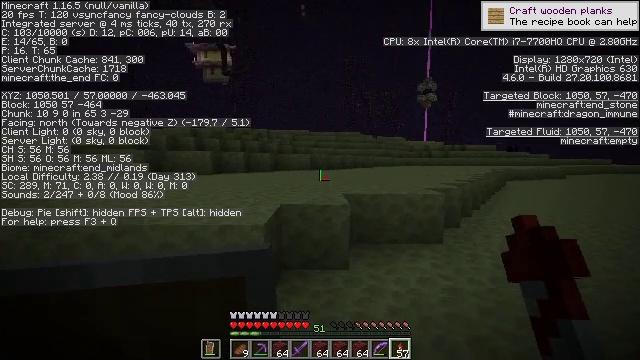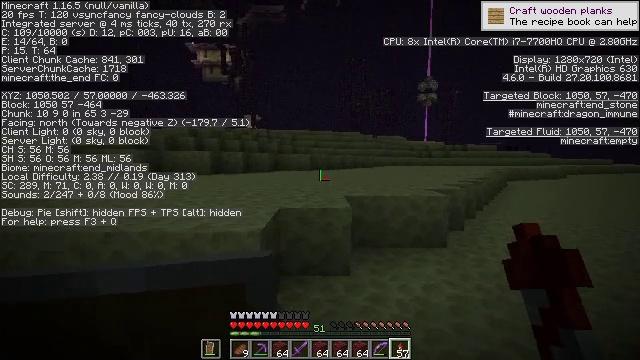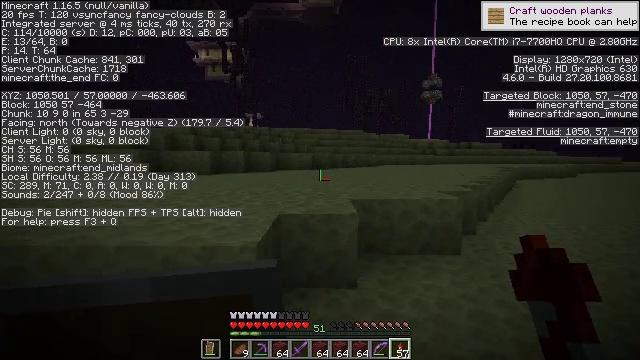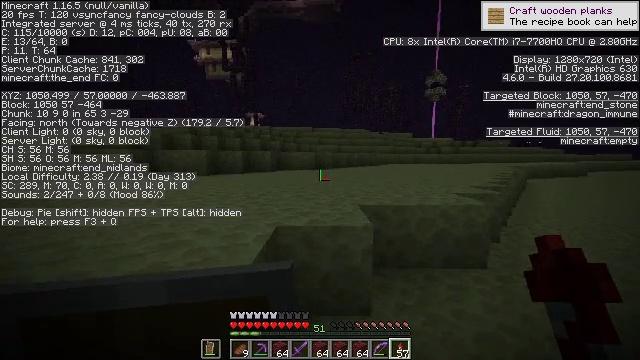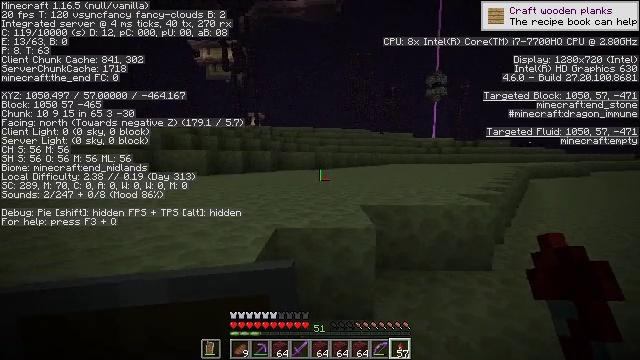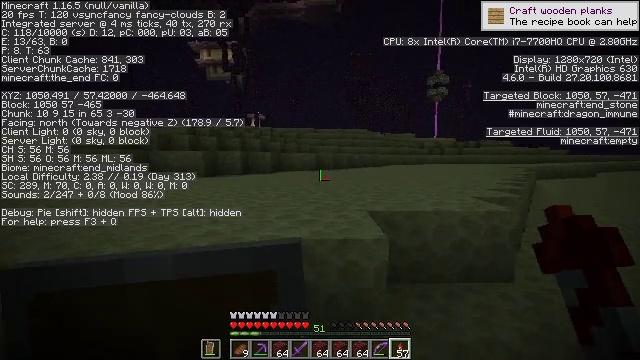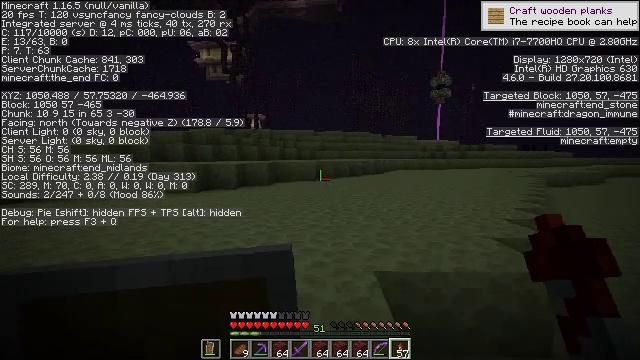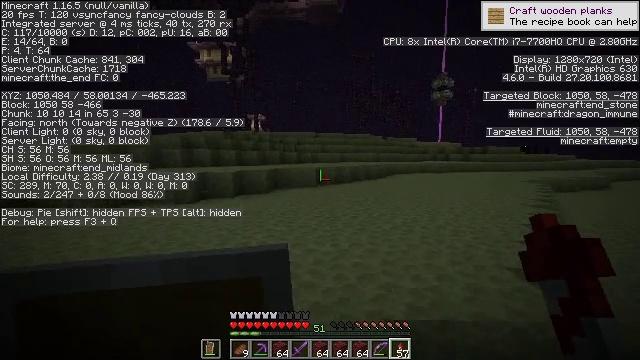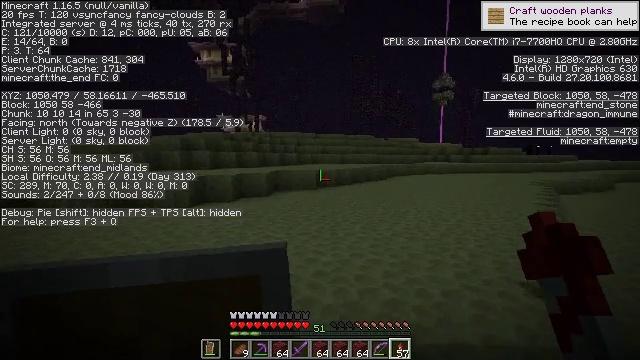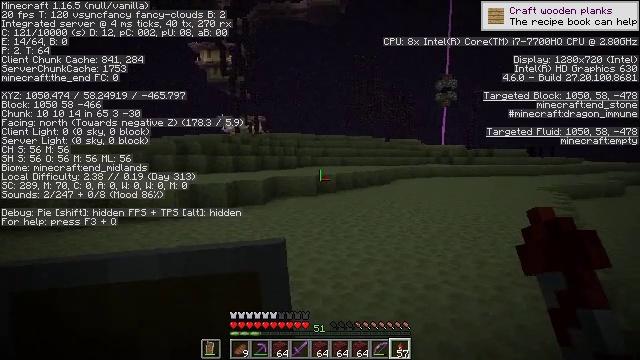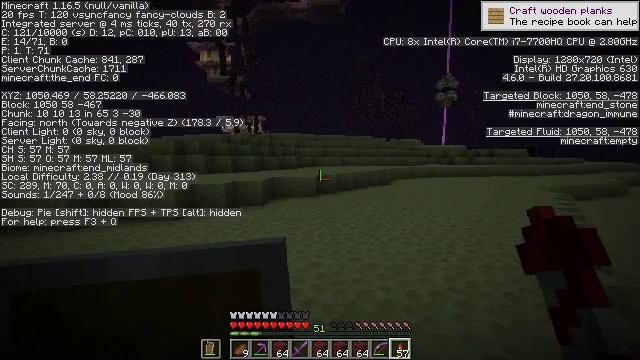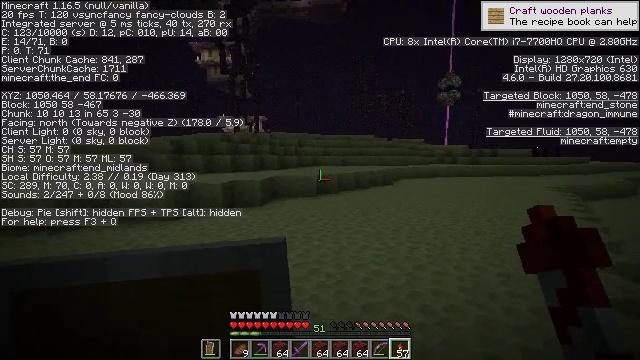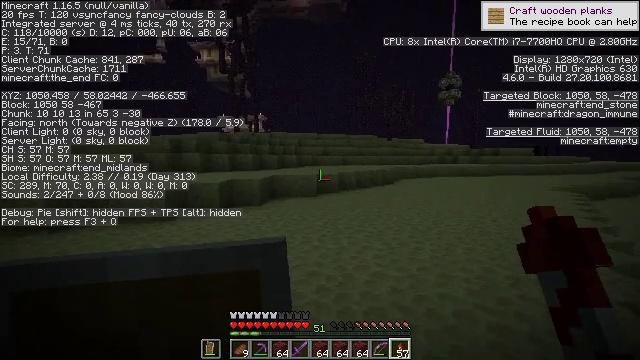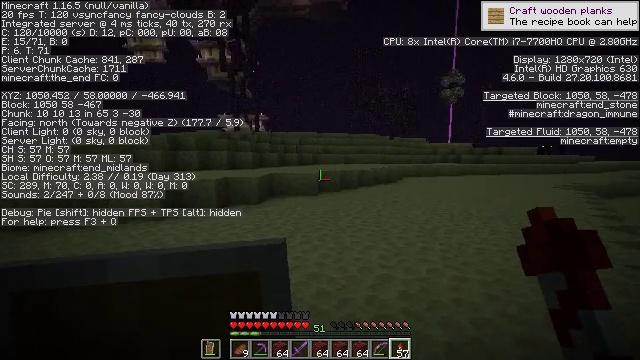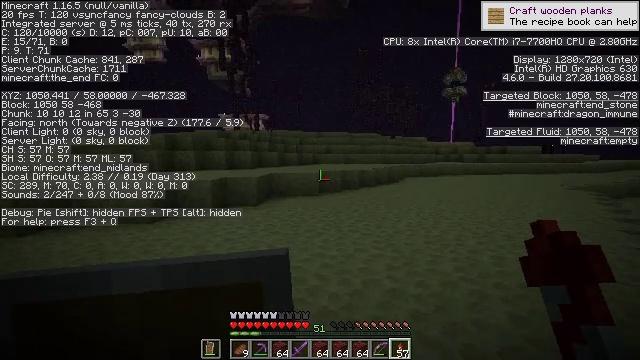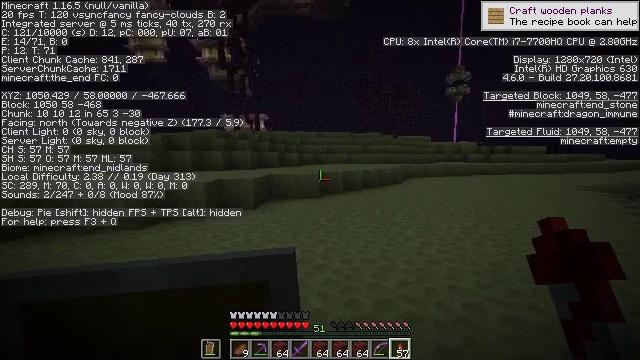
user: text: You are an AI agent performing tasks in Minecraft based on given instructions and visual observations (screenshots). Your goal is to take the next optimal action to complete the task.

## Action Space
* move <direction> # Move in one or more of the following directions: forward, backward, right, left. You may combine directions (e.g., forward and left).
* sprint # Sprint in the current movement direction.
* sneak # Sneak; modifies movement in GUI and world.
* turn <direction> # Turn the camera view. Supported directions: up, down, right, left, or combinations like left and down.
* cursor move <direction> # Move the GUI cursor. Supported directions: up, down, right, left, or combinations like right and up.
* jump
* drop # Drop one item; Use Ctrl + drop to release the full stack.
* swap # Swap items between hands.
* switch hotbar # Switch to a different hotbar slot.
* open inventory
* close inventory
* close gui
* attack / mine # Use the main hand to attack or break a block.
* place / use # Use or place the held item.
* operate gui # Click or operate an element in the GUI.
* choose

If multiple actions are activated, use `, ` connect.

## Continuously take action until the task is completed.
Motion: motion action
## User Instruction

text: Break the end stone bricks.
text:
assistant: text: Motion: move forward
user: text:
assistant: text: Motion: move forward
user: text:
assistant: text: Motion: move forward
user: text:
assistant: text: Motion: move forward
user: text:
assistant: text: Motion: move forward, jump
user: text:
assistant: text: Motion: move forward, jump
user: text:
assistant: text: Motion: move forward, jump
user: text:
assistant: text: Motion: move forward, jump
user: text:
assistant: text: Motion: move forward, jump
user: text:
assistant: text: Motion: move forward, jump
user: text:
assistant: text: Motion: move forward, jump
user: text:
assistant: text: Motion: move forward, jump
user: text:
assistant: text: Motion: move forward
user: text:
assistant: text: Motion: move forward
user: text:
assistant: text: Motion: move forward
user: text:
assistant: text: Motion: move forward
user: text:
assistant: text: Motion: move forward
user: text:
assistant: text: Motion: move forward
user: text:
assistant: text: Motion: move forward
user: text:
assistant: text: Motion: move forward
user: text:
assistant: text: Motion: move forward
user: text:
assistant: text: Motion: move forward
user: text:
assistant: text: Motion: move forward
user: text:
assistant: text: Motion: move forward
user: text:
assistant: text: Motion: move forward
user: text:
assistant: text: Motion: move forward
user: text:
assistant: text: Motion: move forward
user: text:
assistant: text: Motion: move forward
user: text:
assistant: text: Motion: move forward
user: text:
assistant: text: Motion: move forward